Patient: sex M, age 52
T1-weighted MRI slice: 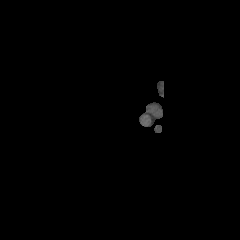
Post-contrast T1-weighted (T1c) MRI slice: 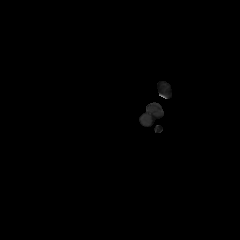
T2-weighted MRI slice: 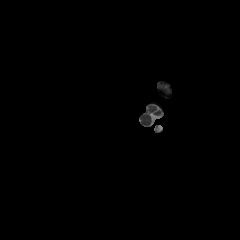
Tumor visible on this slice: no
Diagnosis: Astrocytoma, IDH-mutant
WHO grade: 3